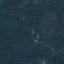
Land use / land cover: Forest